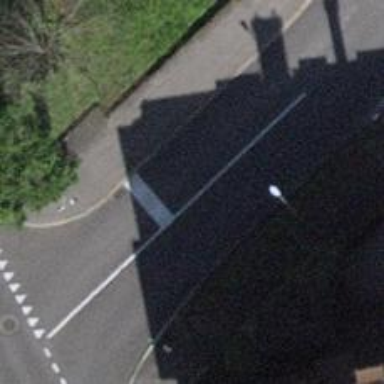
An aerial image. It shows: Road with traffic signals.